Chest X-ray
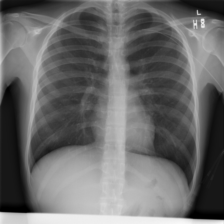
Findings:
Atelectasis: negative
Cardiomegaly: negative
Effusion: negative
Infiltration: negative
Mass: negative
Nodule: negative
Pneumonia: negative
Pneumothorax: negative
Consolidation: negative
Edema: negative
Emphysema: negative
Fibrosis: negative
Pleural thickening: negative
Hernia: negative